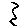
Label: zigzag